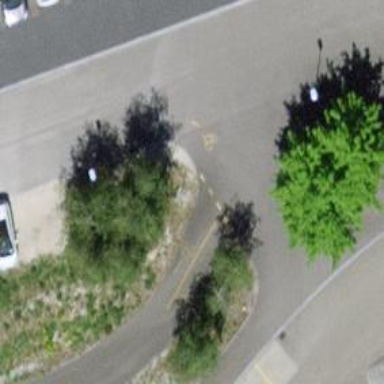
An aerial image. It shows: Asphalt cycleway.